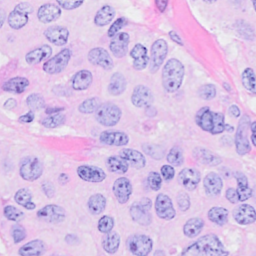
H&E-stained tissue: Breast